Field crop: maize
Growth stage: 2
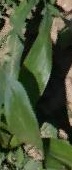
Species: maize